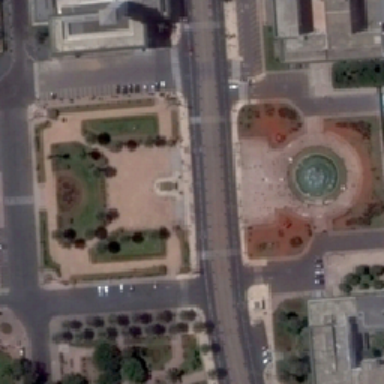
There are some buildings near the square .